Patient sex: F
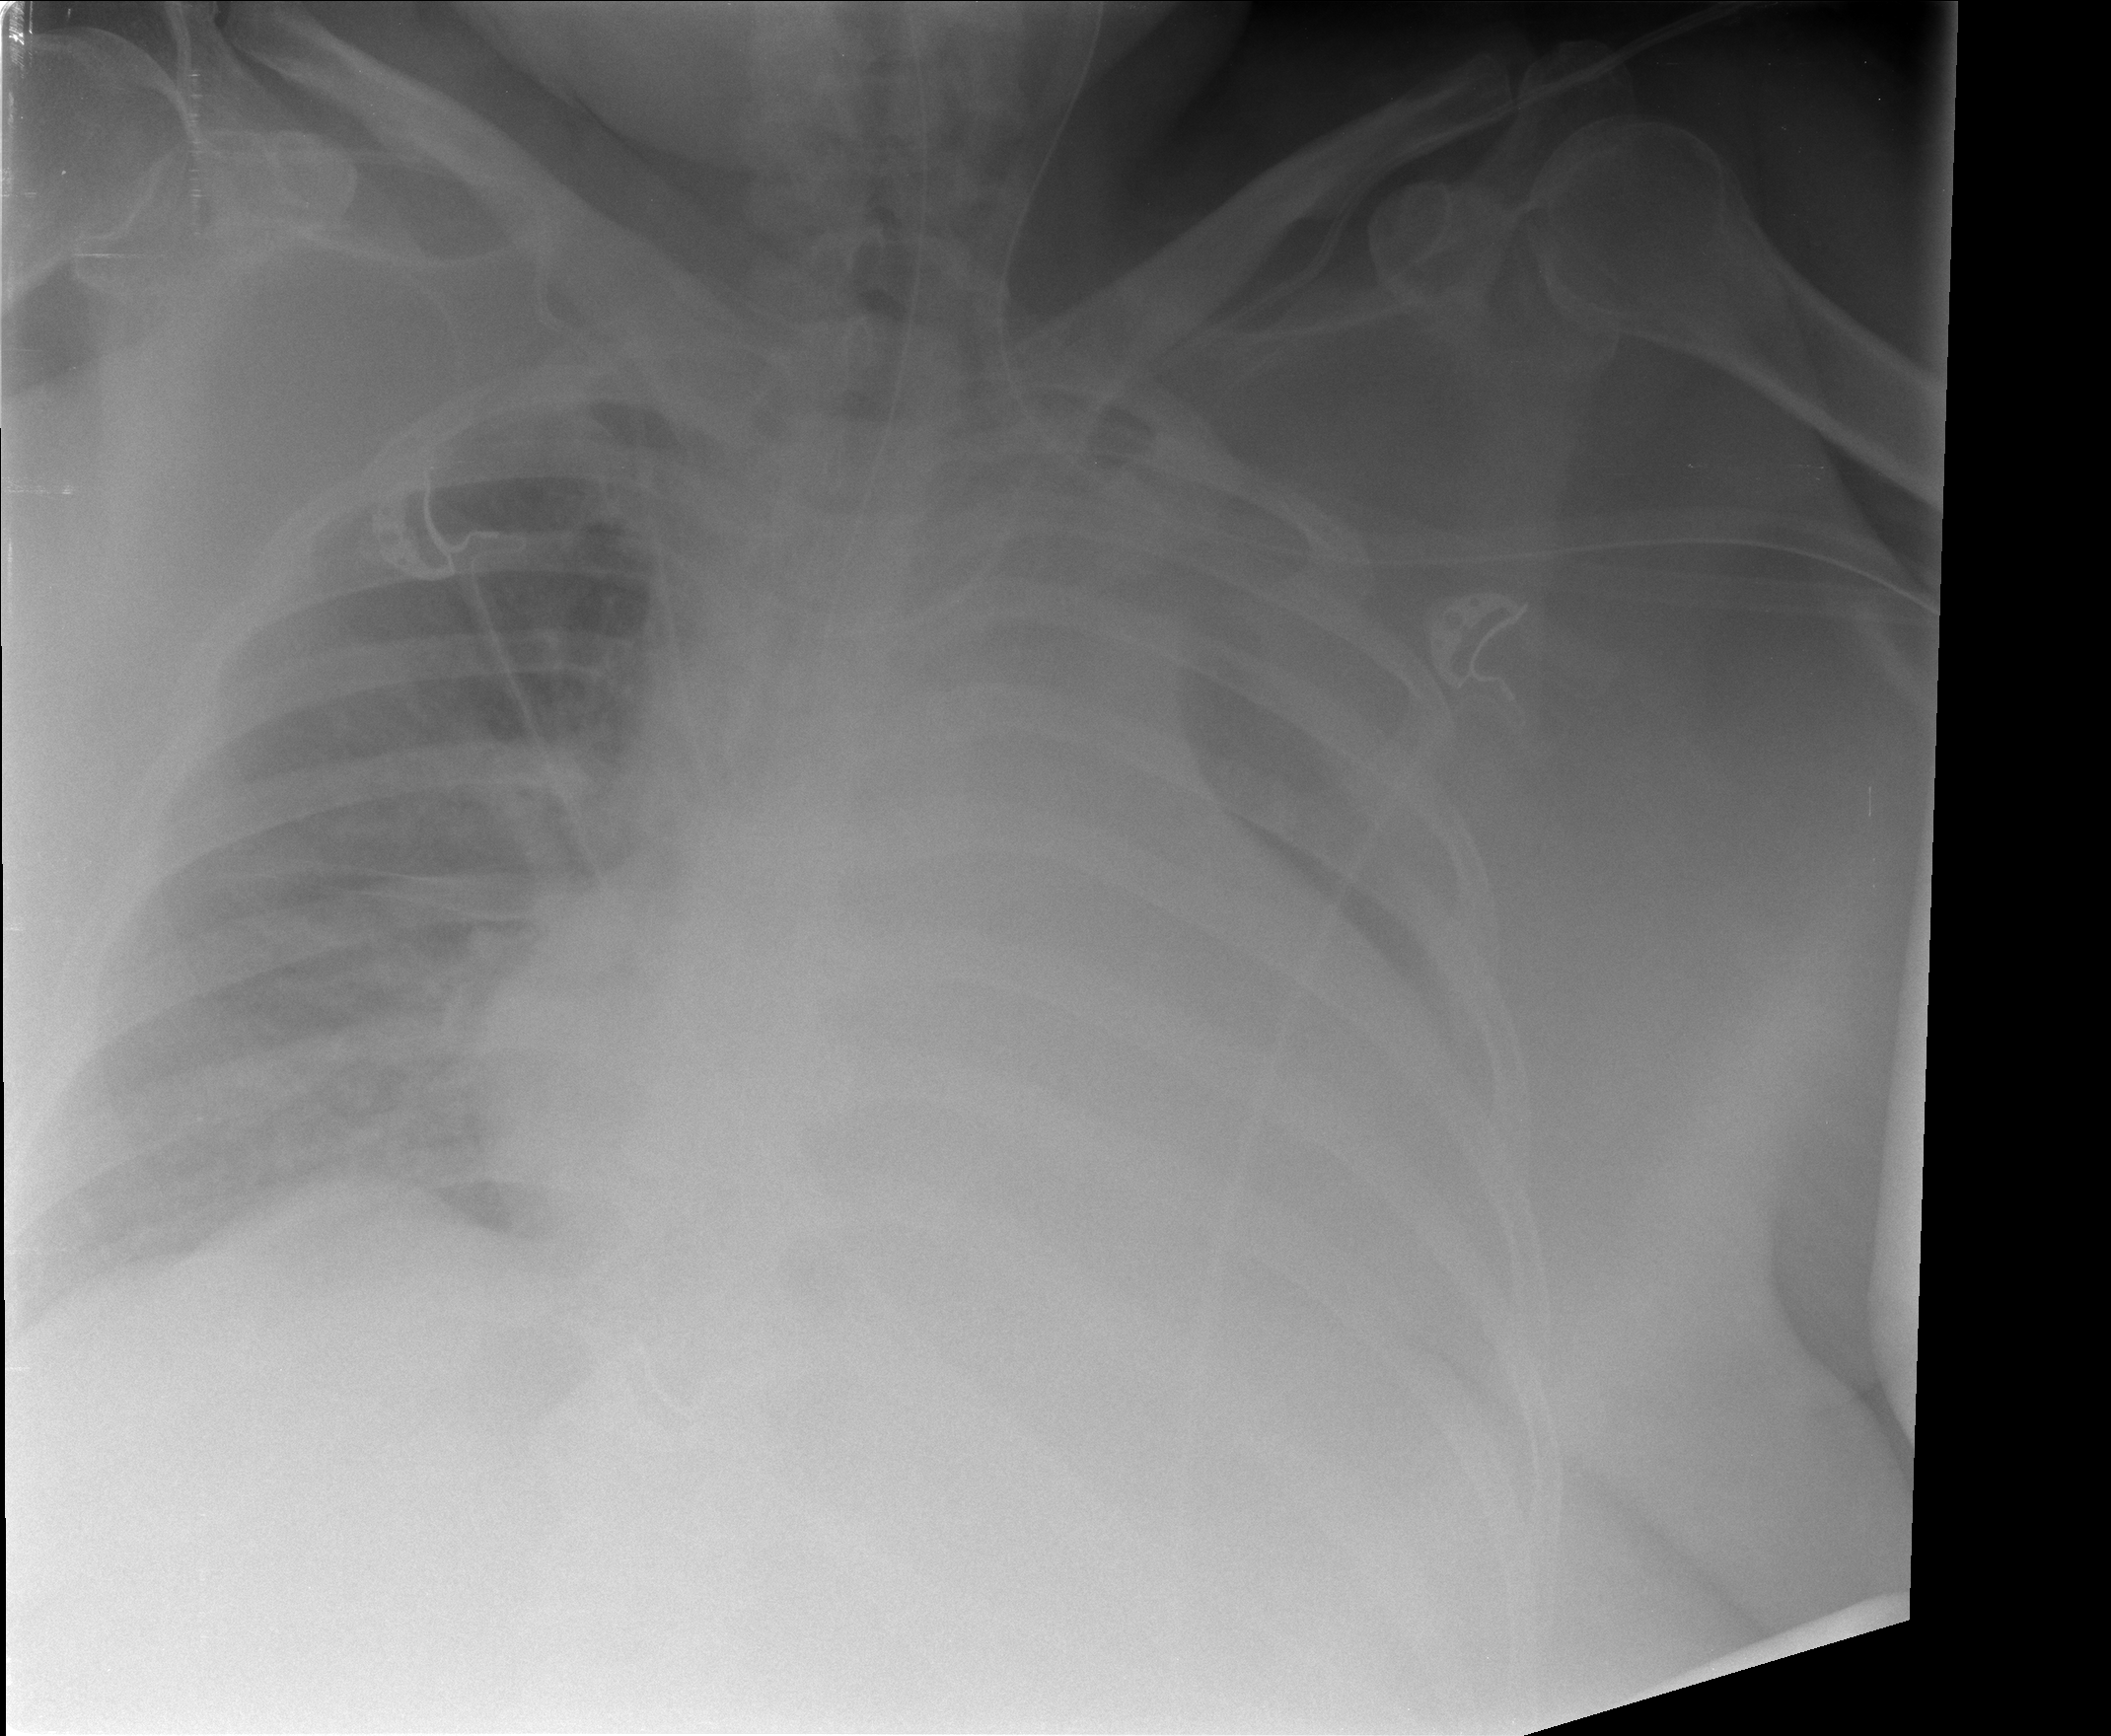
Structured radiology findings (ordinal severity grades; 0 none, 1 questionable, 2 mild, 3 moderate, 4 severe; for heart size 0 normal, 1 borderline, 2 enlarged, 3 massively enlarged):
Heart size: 3
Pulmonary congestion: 2
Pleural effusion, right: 0
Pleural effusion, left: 3
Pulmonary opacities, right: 0
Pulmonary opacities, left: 0
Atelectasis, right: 0
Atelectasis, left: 3